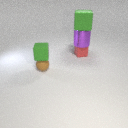
small brown rubber sphere below small green rubber cube